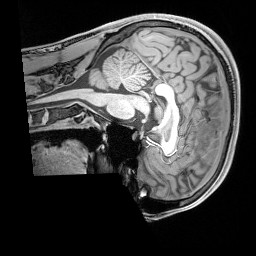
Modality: T1w
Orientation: sagittal
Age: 21
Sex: male
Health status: healthy
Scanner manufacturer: siemens
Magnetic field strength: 3 T
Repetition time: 1.65 s
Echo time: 0.00182 s